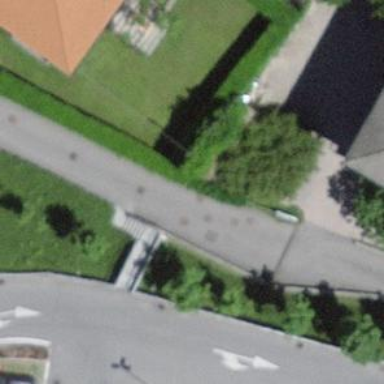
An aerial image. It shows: Concrete steps.